Question: I got a Java project from another developer and I found several files with these two names strewn around the source folder:
'''
vssver.scc
filesystem.attributes
'''
I know the first one is from but what about the second? Are these files from too?
It's difficult to search this as simply ignores the dot character in between, even if I put the whole thing in quotes.
File contents are binary but mostly have references to classes from Java and libraries:
>
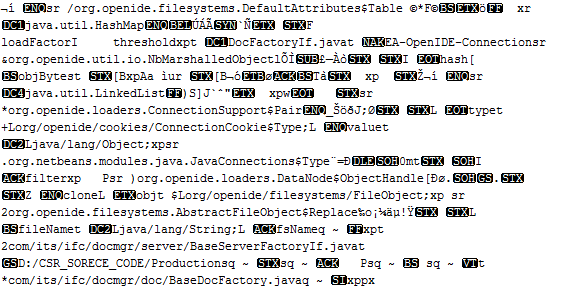
Answer: After some digging, it looks to be a (presumably obsolete) Netbeans thing. The only real reference I could find is <URL>, which says it was used to store various IDE metadata about each file.
> It is created automatically when you modify some attributes of a file
using the IDE itself. [...] Every file (including directories) stores its
attributes in a filesystem.attributes located alongside it (in the
same containing directory). FileUtil.extractJar specially recognizes
filesystem.attributes in a JAR, so if you jar up your directory then
when it is extracted the jarred attributes will be applied to the
extraction folder.
The post mentions a "future reimplementation" using an XML-based filesystem, which I think has happened by now. <URL>.